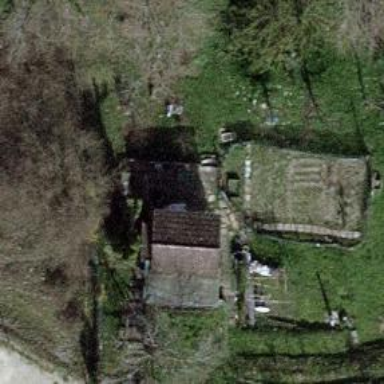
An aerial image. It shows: Garden that is leisure land.